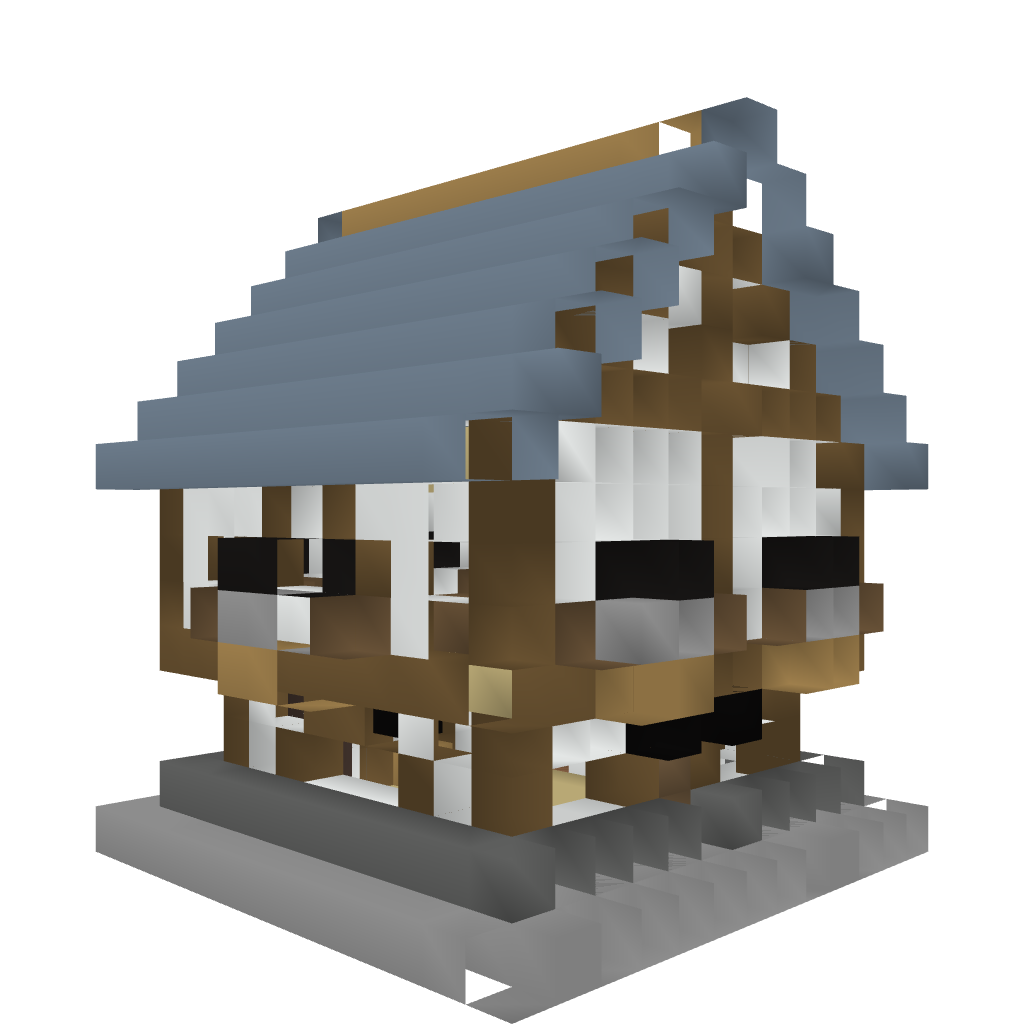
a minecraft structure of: Simple house